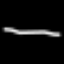
Label: line